Question: I have camera capture application written in Silverlight 5 using Visual Studio 2010. The problem is:

How can I resolve this problem?
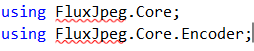
Answer: I've searched the missing assembly and it seems that the assembly you're missing is a 'nuget package'
What you can do to fix this is to restore the package by Right Clicking the Solution and clicking Restore Packages.
Or go to

Paste the url 'Install-Package Flux.Jpeg.Core' on the window that will show.
Another way is doing it by right clicking the solution and searching for the package. Here is another visual guide.

Select the project you want the package to be added.

Here is the Nuget Package URL: <URL>